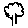
Label: tree